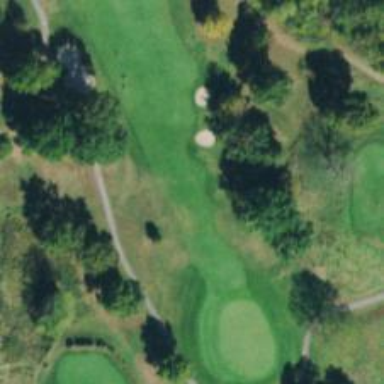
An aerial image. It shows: View of golf hole.